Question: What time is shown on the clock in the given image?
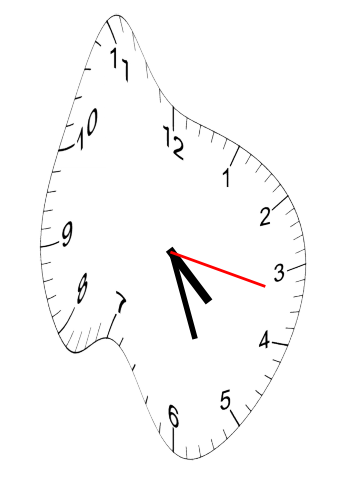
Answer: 04:26:17